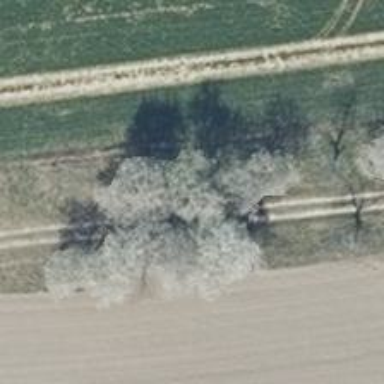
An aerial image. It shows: Row of deciduous broadleaved trees.